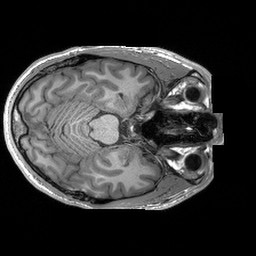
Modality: T1w
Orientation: axial
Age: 24
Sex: male
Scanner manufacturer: siemens
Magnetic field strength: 3 T
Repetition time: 2.3 s
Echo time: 0.00233 s